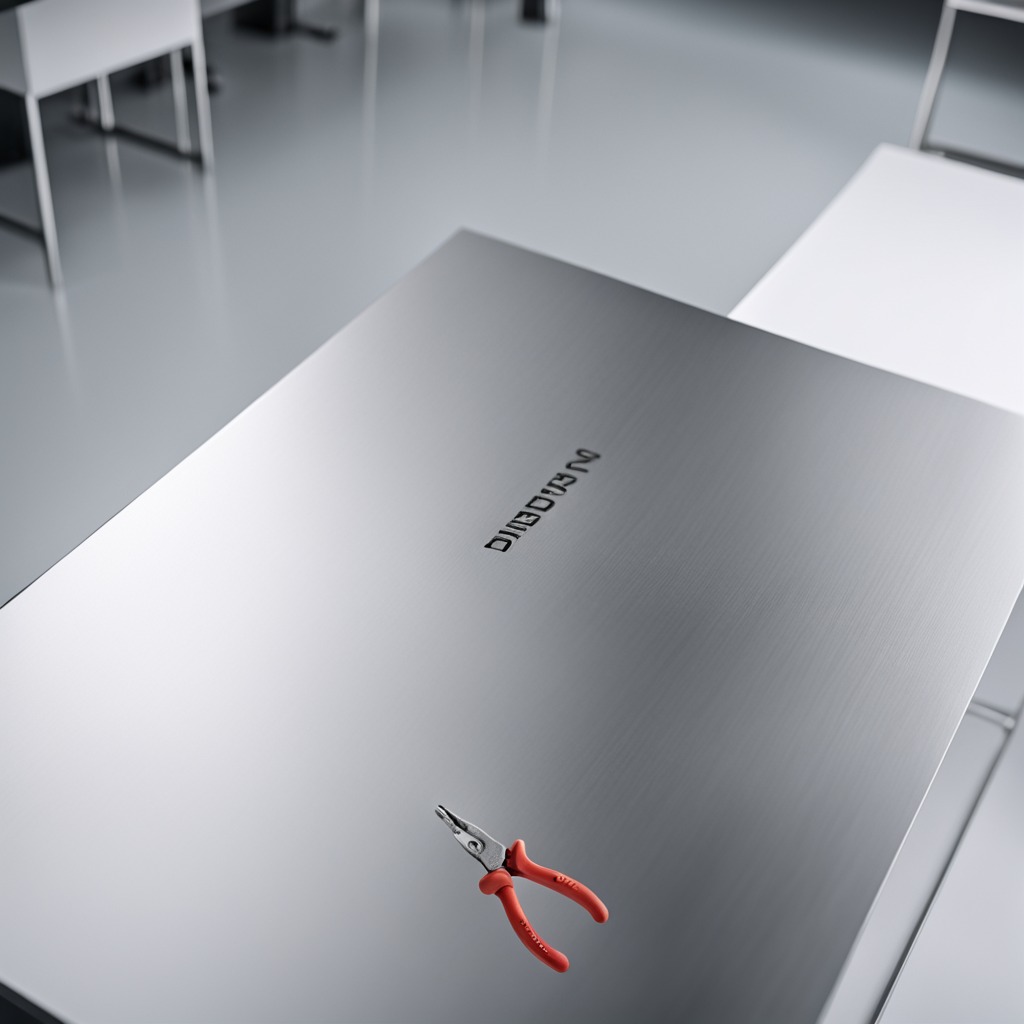
A plier is lying on the stainless steel table.